Interaction volume radius: 10 \u00c5
Interaction volume height: 15 \u00c5
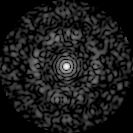
Disorder parameter: 0.8115